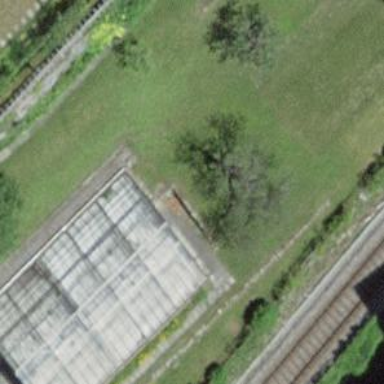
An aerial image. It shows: Greenhouse.